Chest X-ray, PA view. Patient: 27 years old, sex M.
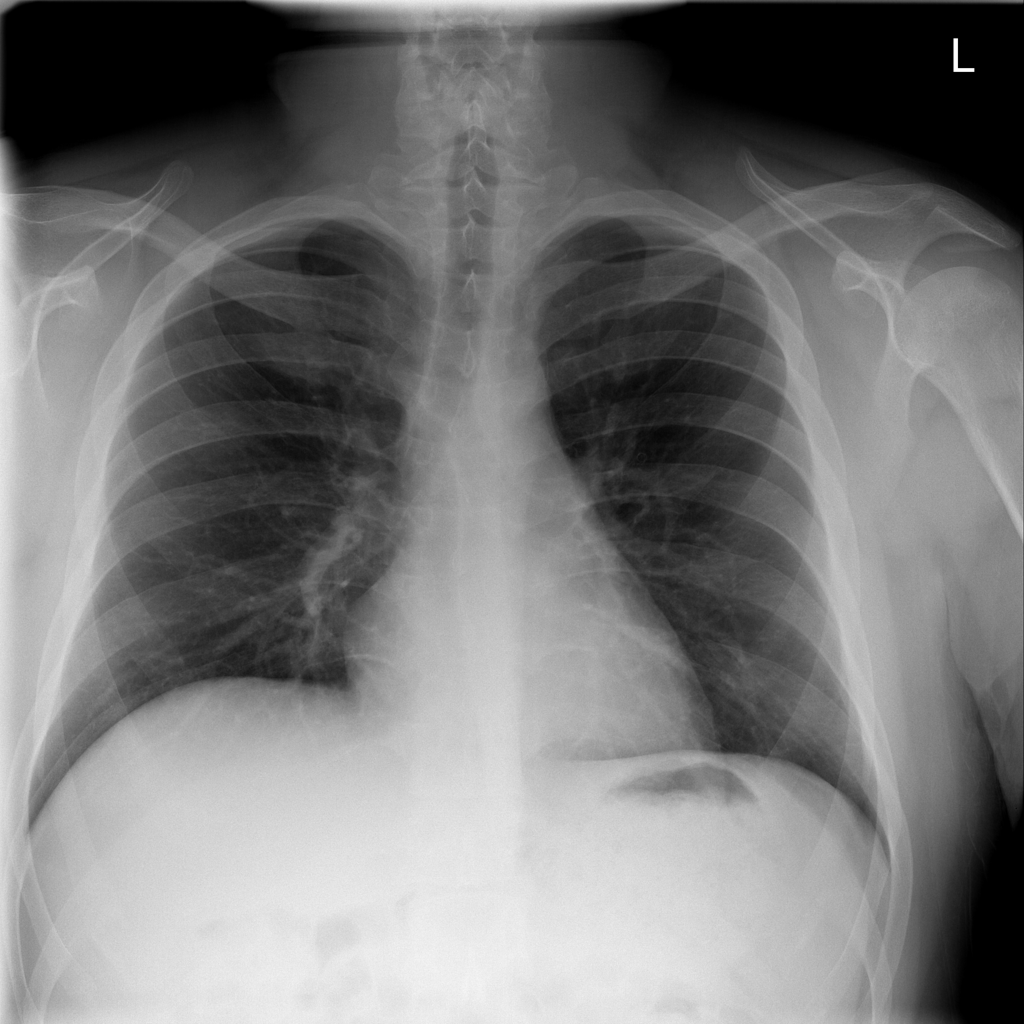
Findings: No Finding